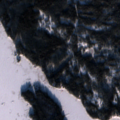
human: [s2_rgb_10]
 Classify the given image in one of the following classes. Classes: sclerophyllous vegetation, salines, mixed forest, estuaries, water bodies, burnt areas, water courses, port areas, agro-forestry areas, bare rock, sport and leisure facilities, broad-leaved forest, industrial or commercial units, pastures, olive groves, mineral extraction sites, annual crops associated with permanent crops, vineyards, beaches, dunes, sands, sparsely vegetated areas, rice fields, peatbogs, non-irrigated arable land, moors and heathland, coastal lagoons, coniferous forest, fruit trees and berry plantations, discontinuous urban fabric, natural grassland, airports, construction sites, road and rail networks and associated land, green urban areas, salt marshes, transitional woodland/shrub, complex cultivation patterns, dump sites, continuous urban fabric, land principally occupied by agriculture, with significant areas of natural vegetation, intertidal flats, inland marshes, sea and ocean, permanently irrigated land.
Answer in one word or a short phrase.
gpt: coniferous forest, mixed forest, sea and ocean